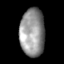
Tissue: skin
Cell type: Epithelial cells
Senescence score: 0.8328
Nuclear area (px): 1164
Mean DAPI intensity: 146.837